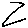
Label: zigzag